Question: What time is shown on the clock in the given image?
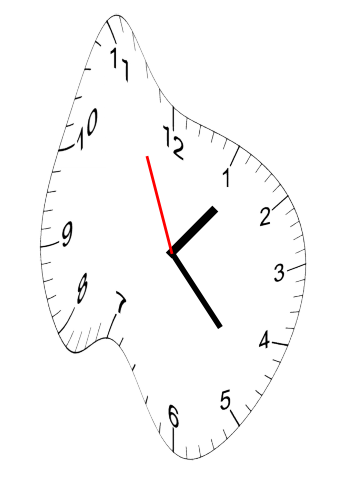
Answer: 01:22:56